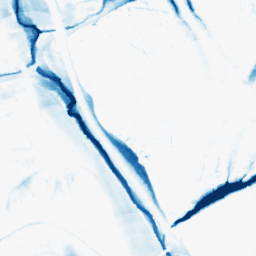
Category: morphological
Decomposition family: morphological_ellipse
Decomposition parameters: operation: closing
width: 20
height: 50
Upsampling method: cubic_mitchell
Upsampling parameters: scale: 4
Upsampling scale: 4